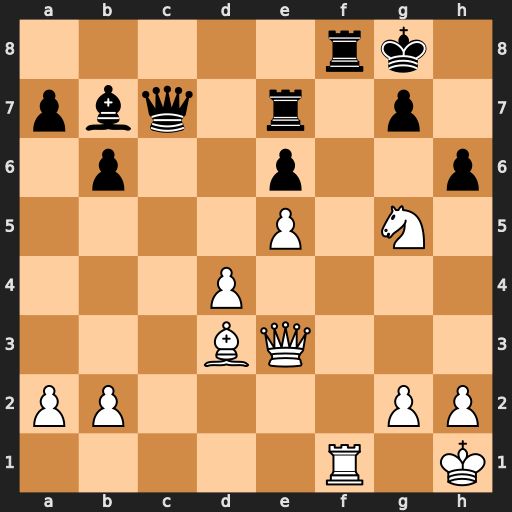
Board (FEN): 5rk1/pbq1r1p1/1p2p2p/4P1N1/3P4/3BQ3/PP4PP/5R1K
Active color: w
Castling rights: -
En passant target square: -
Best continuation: Bh7+ Kh8 Rxf8#